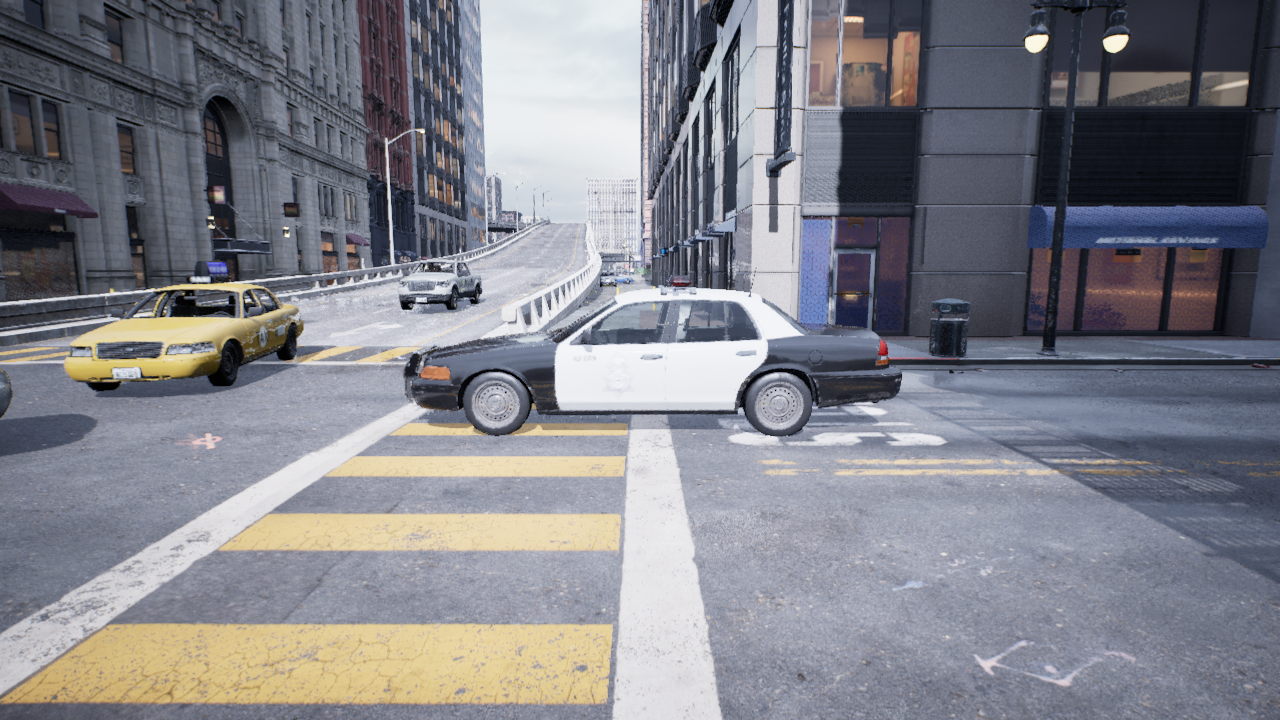
Venue: residential
Lighting: overcast
Vehicle rig: sedan